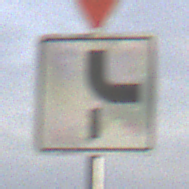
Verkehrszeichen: VerlaufVorfahrtsstrasse10
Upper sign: VorfahrtGewaehren
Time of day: SunriseSunset
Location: Outdoor (Suburban)
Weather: PartlyCloudy
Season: NotSpecified
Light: Natural